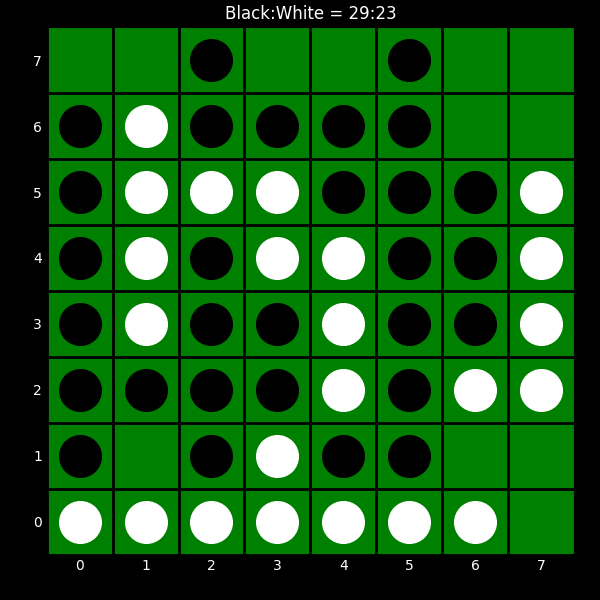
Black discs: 29
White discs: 23